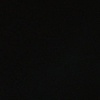
Label: space